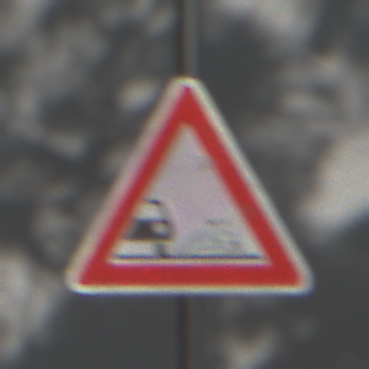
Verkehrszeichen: SplittSchotter
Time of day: Midday
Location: Outdoor (Suburban)
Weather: Clear
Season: NotSpecified
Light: Natural